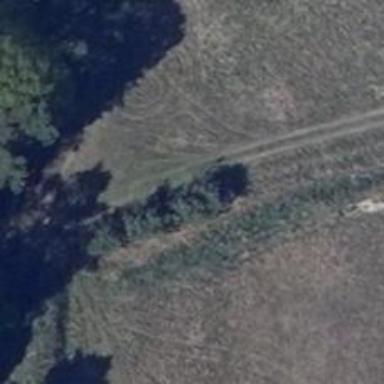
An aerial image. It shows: Sandy track with grade5 tracktype.